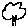
Label: tree